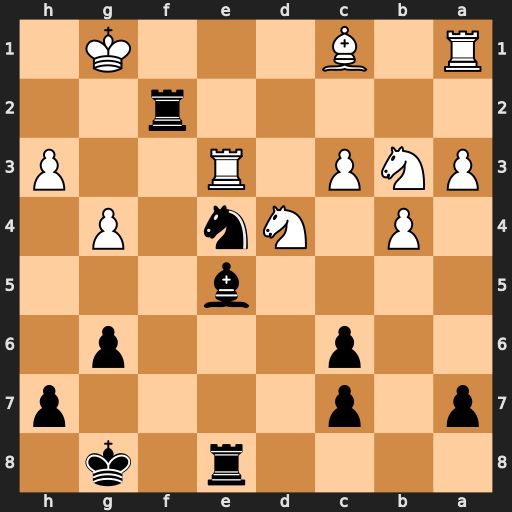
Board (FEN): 4r1k1/p1p4p/2p3p1/4b3/1P1Nn1P1/PNP1R2P/5r2/R1B3K1
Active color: b
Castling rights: -
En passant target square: -
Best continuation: Bh2+ Kh1 Ng3+ Rxg3 Re1+ Rg1 Rxg1#